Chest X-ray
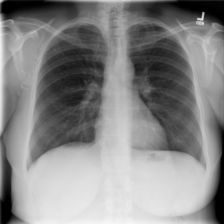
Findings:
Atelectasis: negative
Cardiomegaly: negative
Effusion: negative
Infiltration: negative
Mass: negative
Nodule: negative
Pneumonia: negative
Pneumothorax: negative
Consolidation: negative
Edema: negative
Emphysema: negative
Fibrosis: negative
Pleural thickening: negative
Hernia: negative